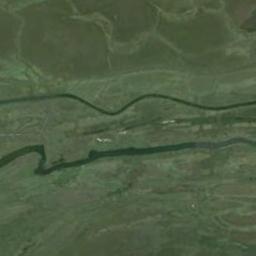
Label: river